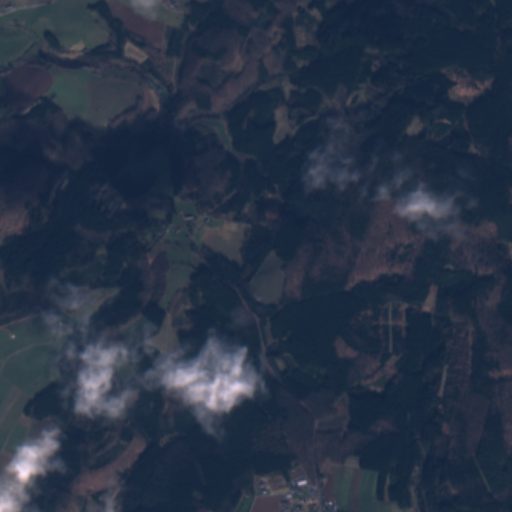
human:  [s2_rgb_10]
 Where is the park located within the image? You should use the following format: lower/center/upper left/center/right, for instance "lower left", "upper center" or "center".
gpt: The park is located in the lower center of the image.
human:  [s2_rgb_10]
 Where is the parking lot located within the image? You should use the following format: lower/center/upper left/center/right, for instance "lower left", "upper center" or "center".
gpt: The parking lot is located in the upper center of the image.
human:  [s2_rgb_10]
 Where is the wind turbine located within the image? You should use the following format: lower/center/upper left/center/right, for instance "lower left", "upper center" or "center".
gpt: The wind turbine is located in the center left of the image.
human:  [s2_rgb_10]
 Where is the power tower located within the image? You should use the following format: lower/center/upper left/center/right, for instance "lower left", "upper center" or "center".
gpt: There is no power tower in the image.